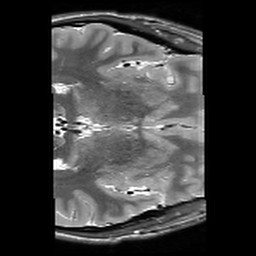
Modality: T2w
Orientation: axial
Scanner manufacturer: siemens
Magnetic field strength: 3 T
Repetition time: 10.64 s
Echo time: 0.05 s